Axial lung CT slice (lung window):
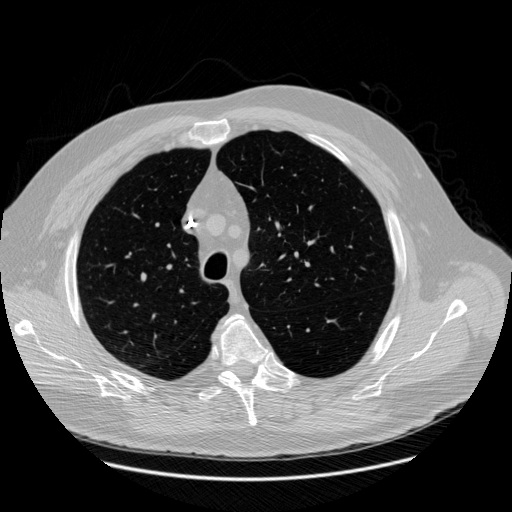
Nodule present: no